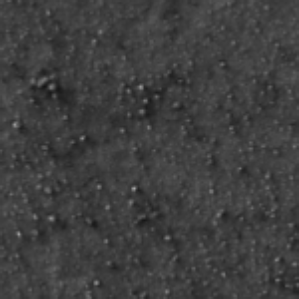
Label: frost